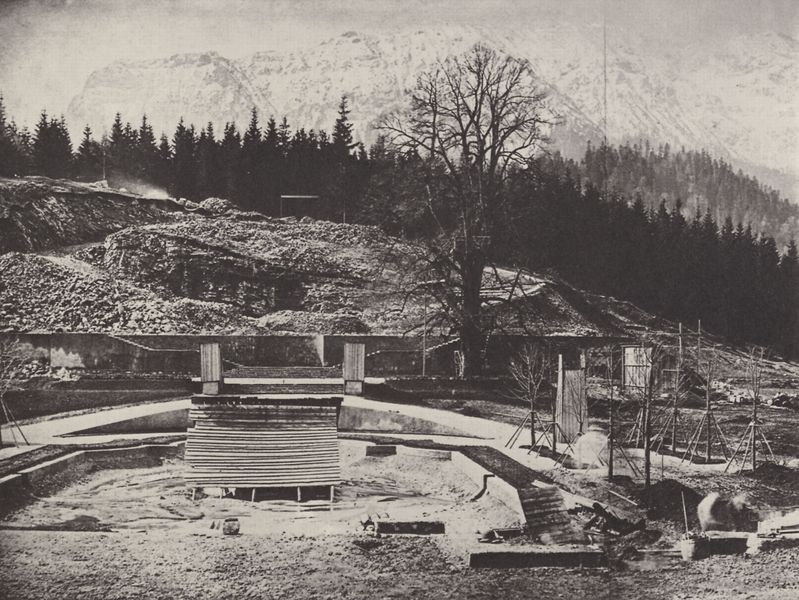
Titel: Bayerische Königsschlösser, Schloss Linderhof - Baustelle der Terrassenanlage am Linderbichel
Künstler: Joseph Albert
Standort: München
Institution: Staatliche Verwaltung der Schlösser
Schlagwörter: baum, berg, blätter, dunkel, felsen, himmel, laub, schatten, wasser, weiß, baumstämme, bäume, landschaft, sand, äste, grau, hell, holz, licht, profil, schwarz, strasse, anlage, gebäude, haus, schnee, weg, stein, steine, ast, bach, baumstamm, erde, hügel, kalt, mühle, natur, stamm, zweige, hütte, wege, theater, krone, tal, wald, garten, arbeiten, berge, fels, gebirge, gipfel, hang, kamm, mauer, gelände, kahl, monochrom, massiv, herbst, latten, winter, fabrik, platz, tannen, steg, treppe, unterstand, detail, bohlen, stufen, gestell, bretter, menschenleer, arena, foto, fotografie, alpen, beton, zweig, wälder, schwarz-weiß, laubbaum, tanne, unvollendet, photo, konstruktion, nadelwald, stapel, abstufung, unfertig, abzug, hol, bau, schreinerei, lager, baustelle, schwaz, and, anbauen, wall, spielplatz, gestelle, planung, produktion, baum bäume, hgel, wieße, bergwerk, meiler, hpgel, sägewerk, baumaterial, holzfabrik, mailer, positiv, verschalung, zimmerei, schwar-weiß, thing, großer baum, sandkasten, ifoto, großer bau, holzproduktion, sandkiste, freilichttheater, theaterplatz